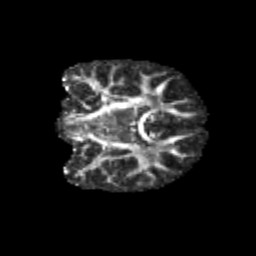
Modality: FA
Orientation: coronal
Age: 9
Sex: male
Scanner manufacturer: siemens
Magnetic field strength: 3 T
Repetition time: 3.8 s
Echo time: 0.07 s